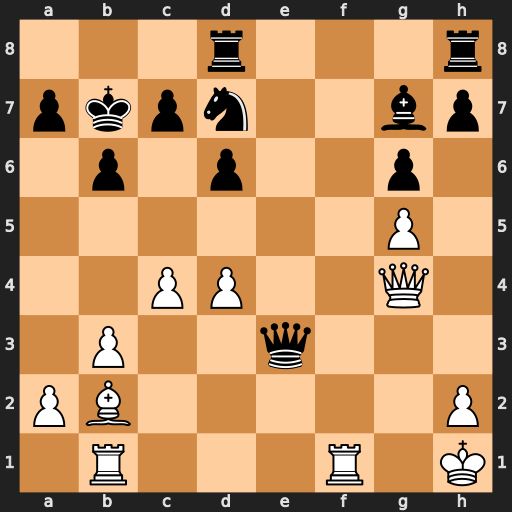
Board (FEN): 3r3r/pkpn2bp/1p1p2p1/6P1/2PP2Q1/1P2q3/PB5P/1R3R1K
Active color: w
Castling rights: -
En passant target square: -
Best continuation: Qg2+ Kb8 Rbe1 Rhe8 Rxe3